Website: lowes
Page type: newsletter-management
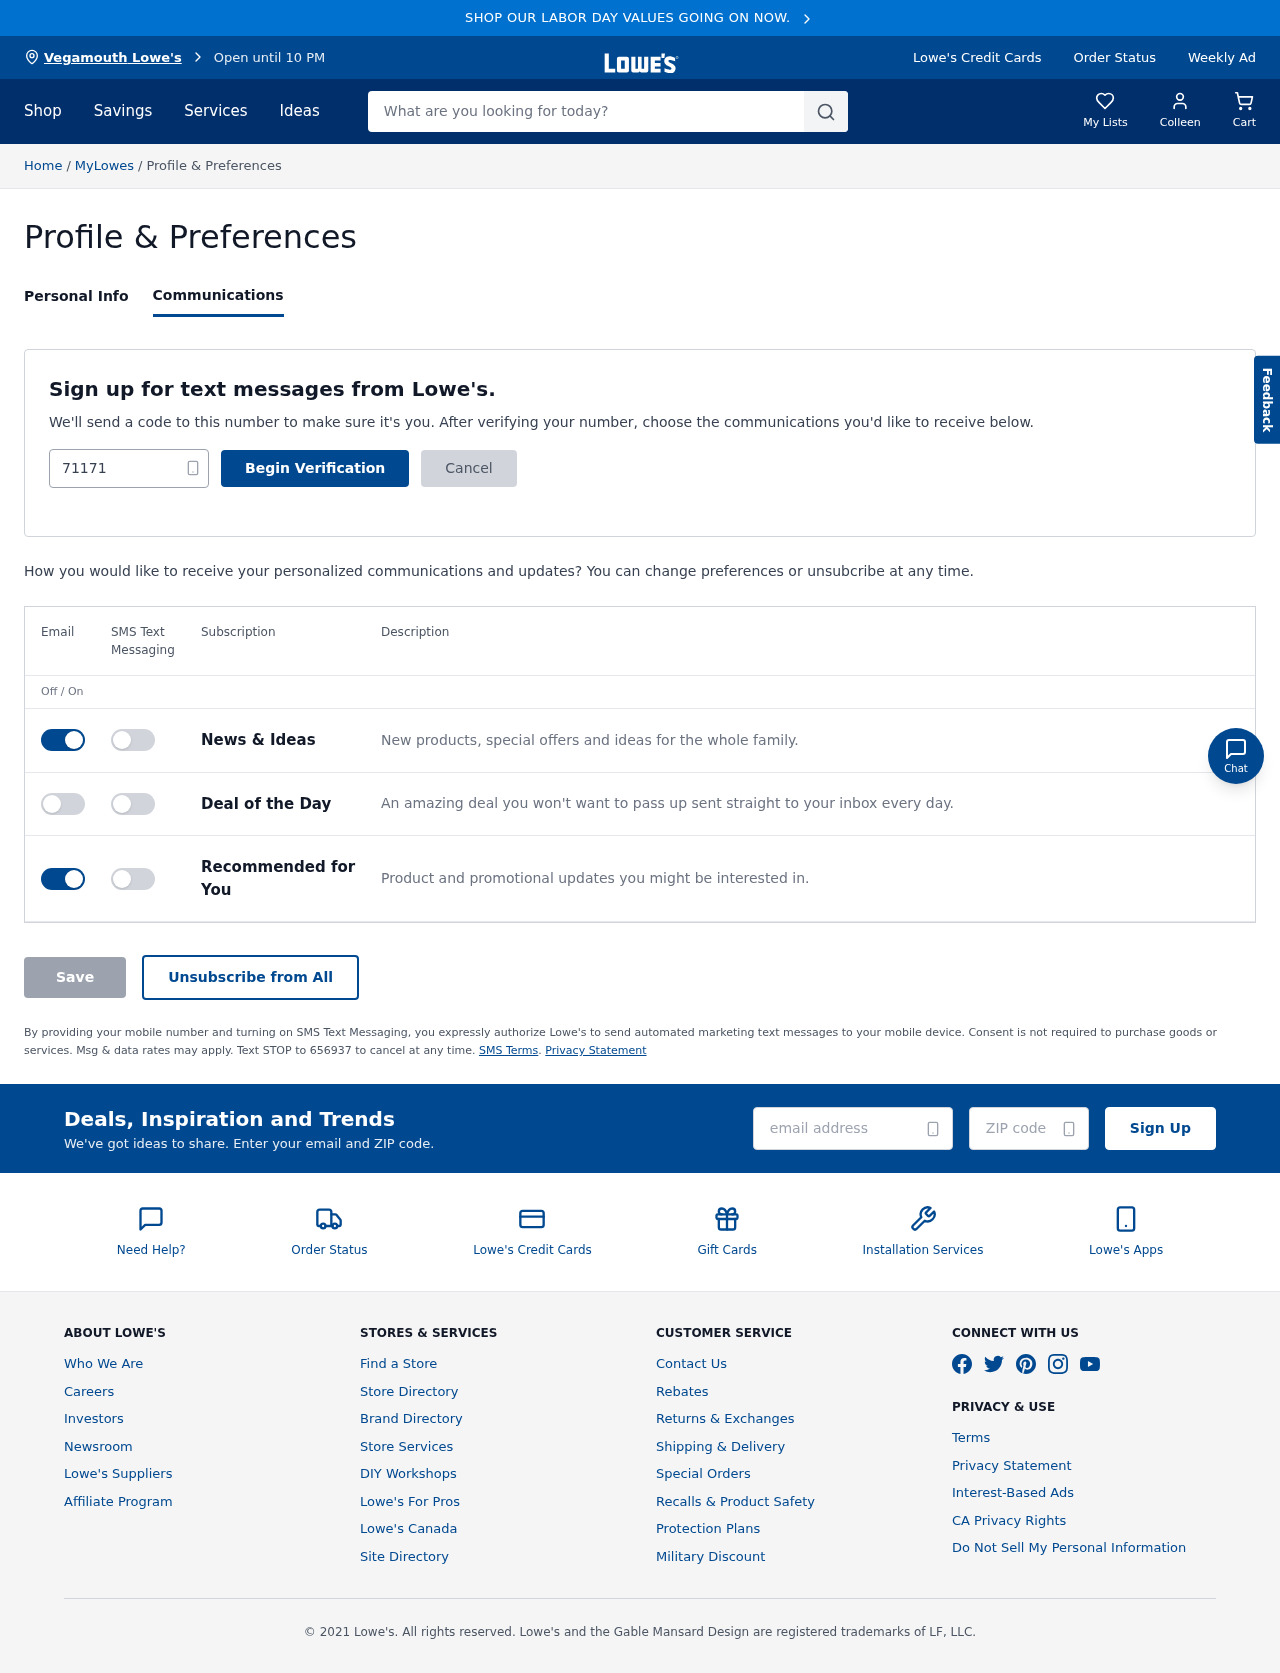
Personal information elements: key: PII_CITY
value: Vegamouth Lowe's
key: PII_EMAIL
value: colleen.young@yahoo.com
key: PII_FIRSTNAME
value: Colleen
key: PII_PHONE
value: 7117112015
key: PII_POSTCODE
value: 04897
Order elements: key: ORDER_NUM_ITEMS
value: Cart
Search elements: key: HEADER_SEARCH
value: What are you looking for today?